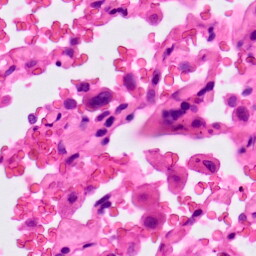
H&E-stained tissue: Lung